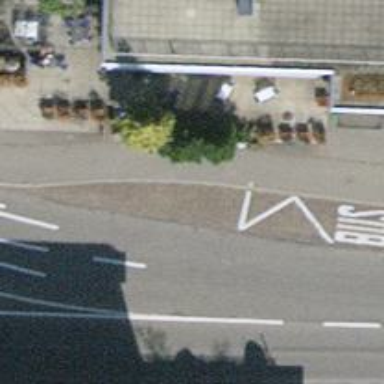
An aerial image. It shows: Bus stop with platform for public transport.